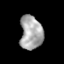
Tissue: prostate
Cell type: T cells
Senescence score: 0.2064
Nuclear area (px): 746
Mean DAPI intensity: 167.882